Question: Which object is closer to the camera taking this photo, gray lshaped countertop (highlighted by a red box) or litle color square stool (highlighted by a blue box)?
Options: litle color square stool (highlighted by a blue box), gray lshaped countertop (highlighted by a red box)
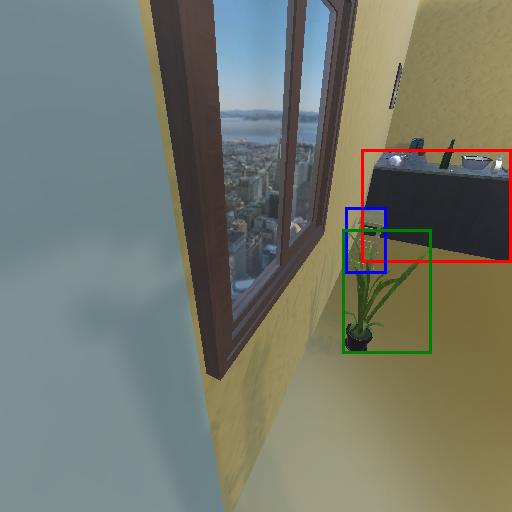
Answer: litle color square stool (highlighted by a blue box)